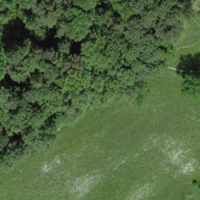
EUNIS habitat code: 44
Species observed at this site:
Zygaena filipendulae